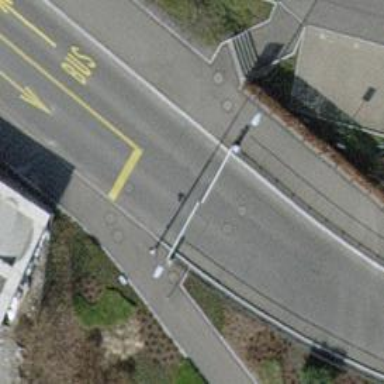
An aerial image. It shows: Lift gate barrier.